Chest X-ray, AP view. Patient: 38 years old, sex M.
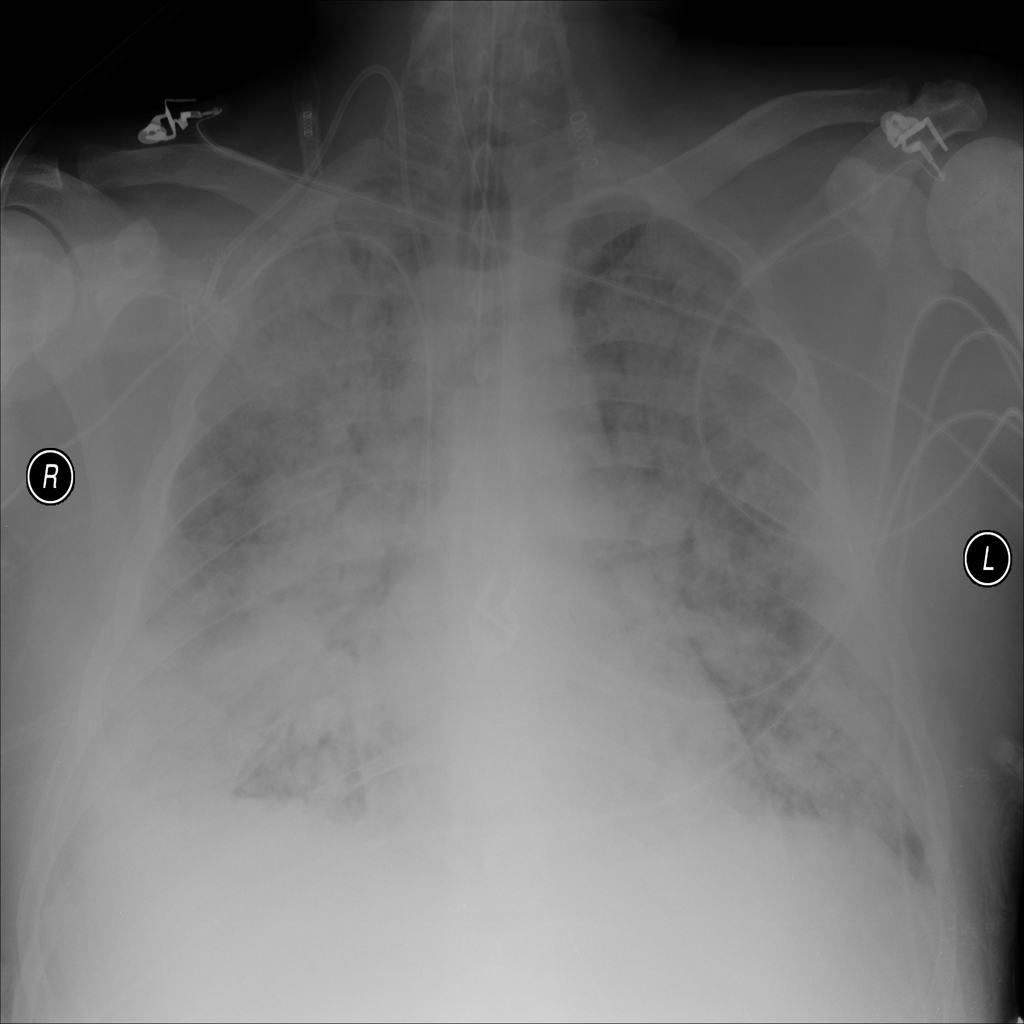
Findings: Infiltration